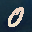
Label: 0